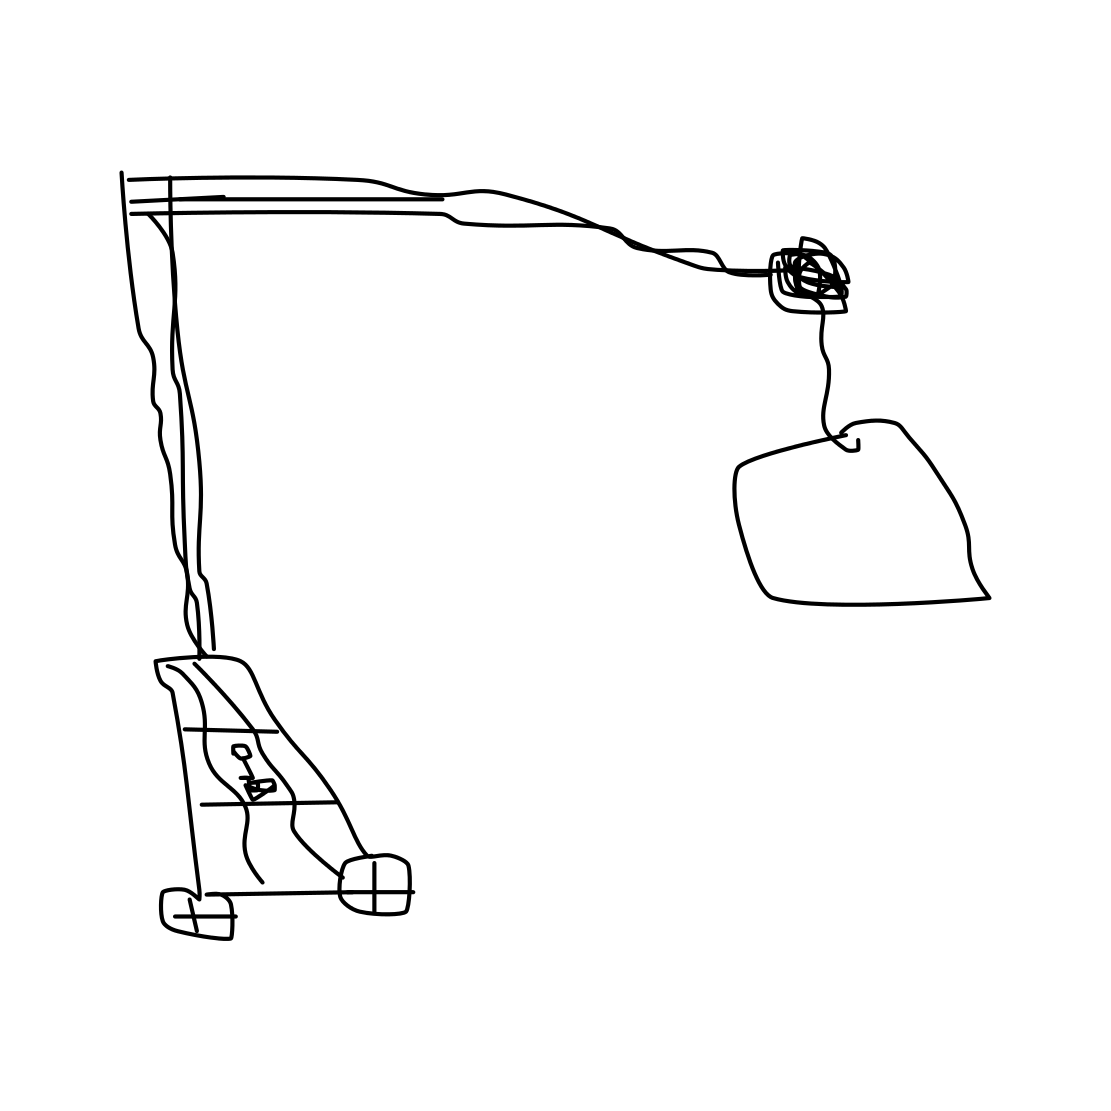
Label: crane (machine)